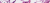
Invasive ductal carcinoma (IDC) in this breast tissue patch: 0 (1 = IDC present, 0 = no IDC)